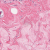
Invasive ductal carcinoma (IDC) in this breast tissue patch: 0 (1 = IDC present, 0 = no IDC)